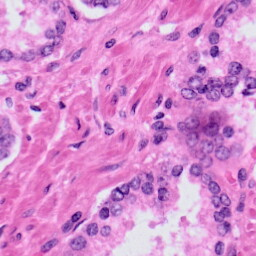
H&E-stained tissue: Prostate